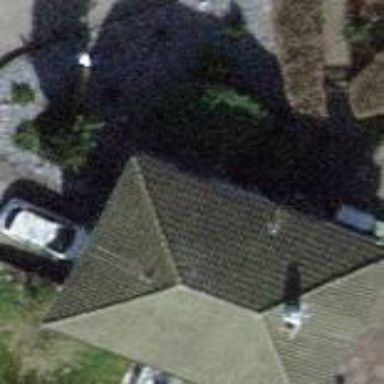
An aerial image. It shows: Detached building with hipped roof shape.